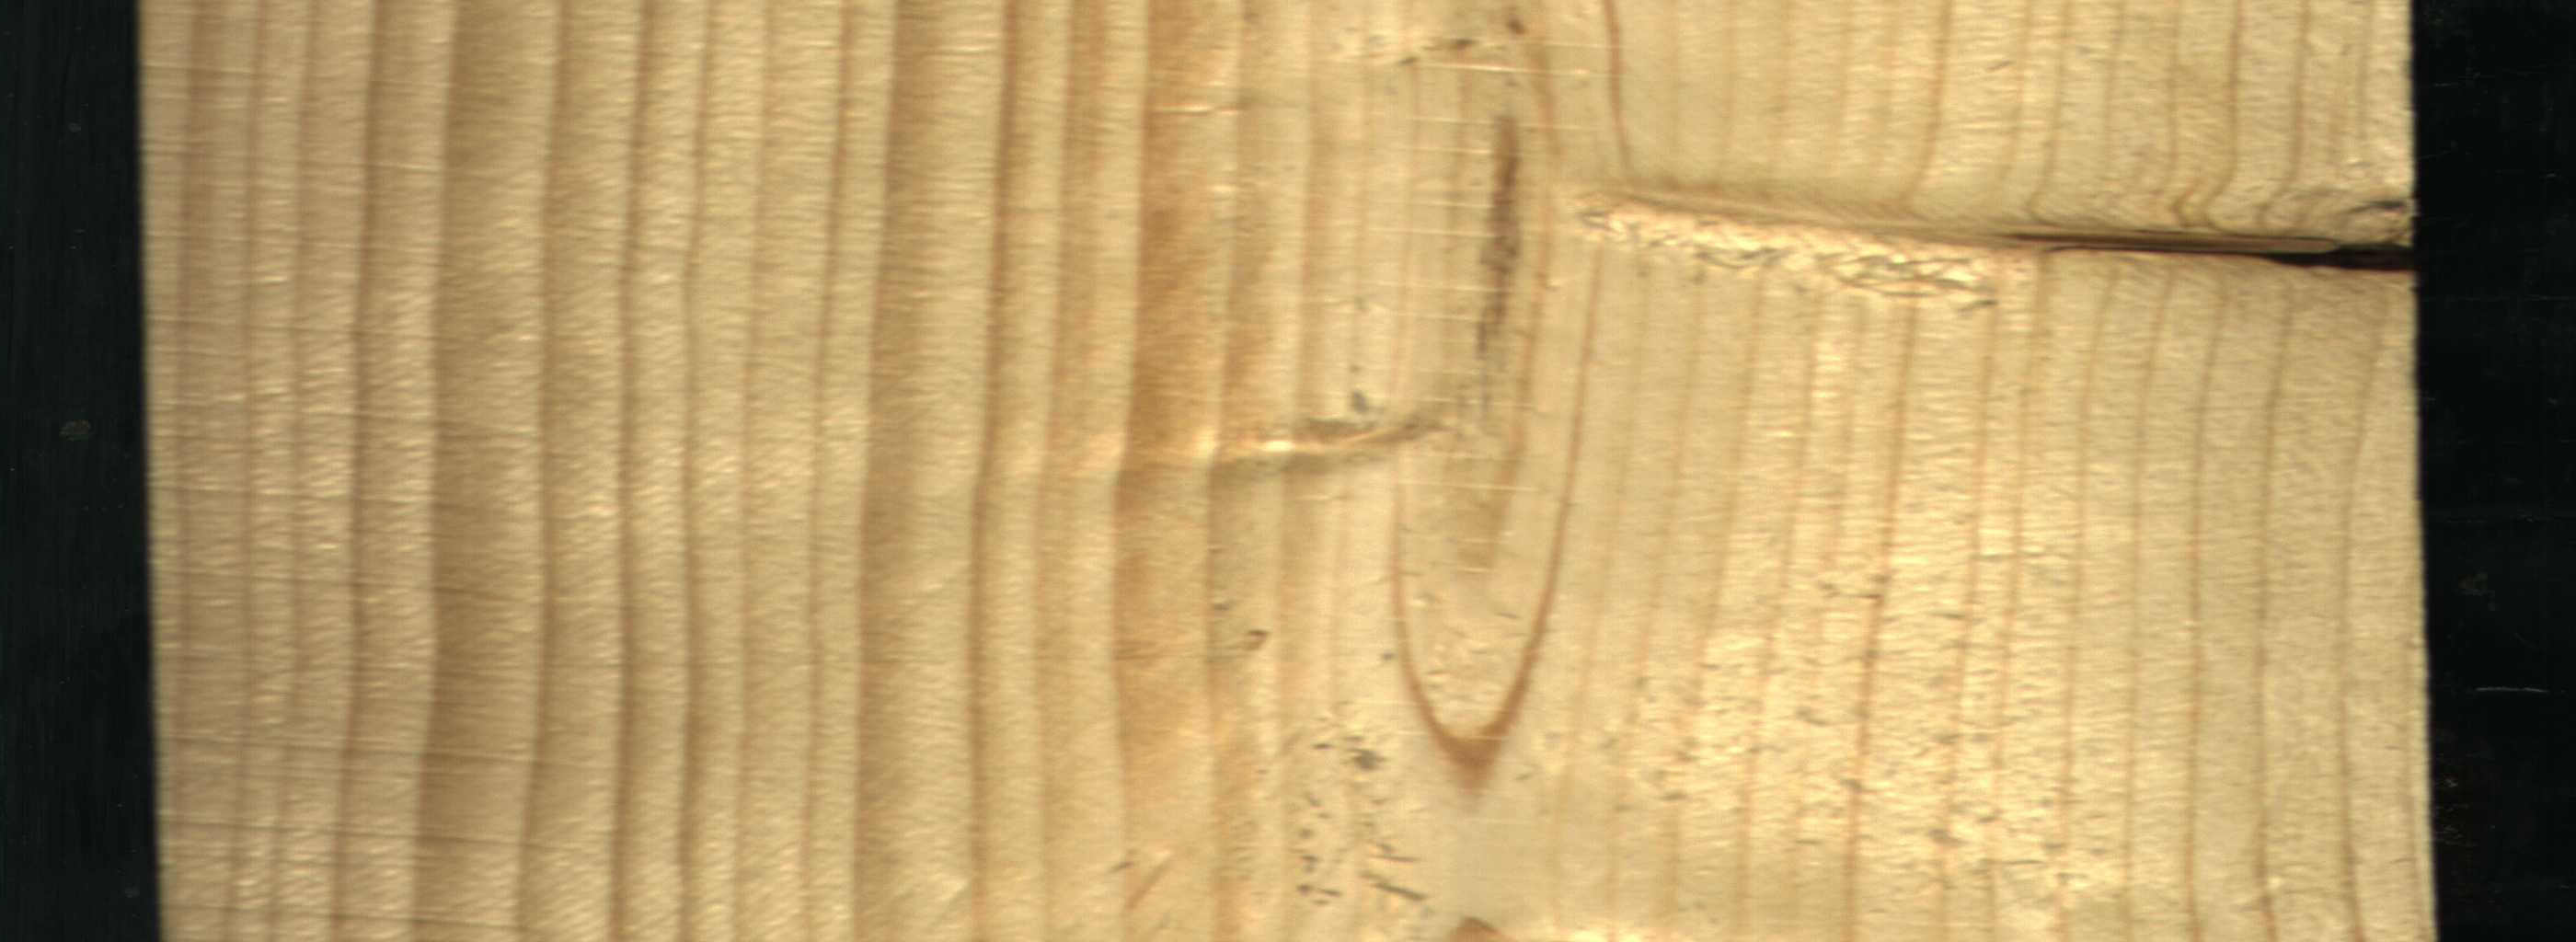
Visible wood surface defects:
Marrow
Knot_missing
Live_Knot